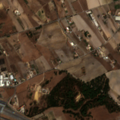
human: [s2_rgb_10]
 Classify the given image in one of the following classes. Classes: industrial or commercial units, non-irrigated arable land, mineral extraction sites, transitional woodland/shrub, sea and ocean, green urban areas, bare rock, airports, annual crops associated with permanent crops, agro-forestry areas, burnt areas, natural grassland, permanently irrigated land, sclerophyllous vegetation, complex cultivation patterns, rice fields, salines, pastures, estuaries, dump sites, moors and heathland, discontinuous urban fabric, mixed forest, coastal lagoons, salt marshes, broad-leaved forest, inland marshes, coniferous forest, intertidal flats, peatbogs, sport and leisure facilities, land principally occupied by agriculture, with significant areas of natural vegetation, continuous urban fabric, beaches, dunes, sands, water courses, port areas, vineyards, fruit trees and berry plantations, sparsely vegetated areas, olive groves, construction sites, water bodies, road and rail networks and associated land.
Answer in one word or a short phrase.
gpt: complex cultivation patterns, broad-leaved forest